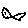
Label: fish